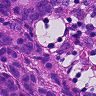
Metastatic tissue present: yes